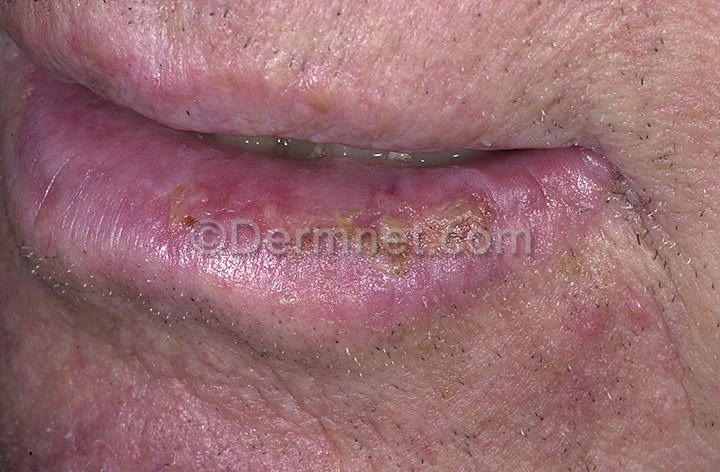
Disease: Actinic Keratosis Basal Cell Carcinoma and other Malignant Lesions